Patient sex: F
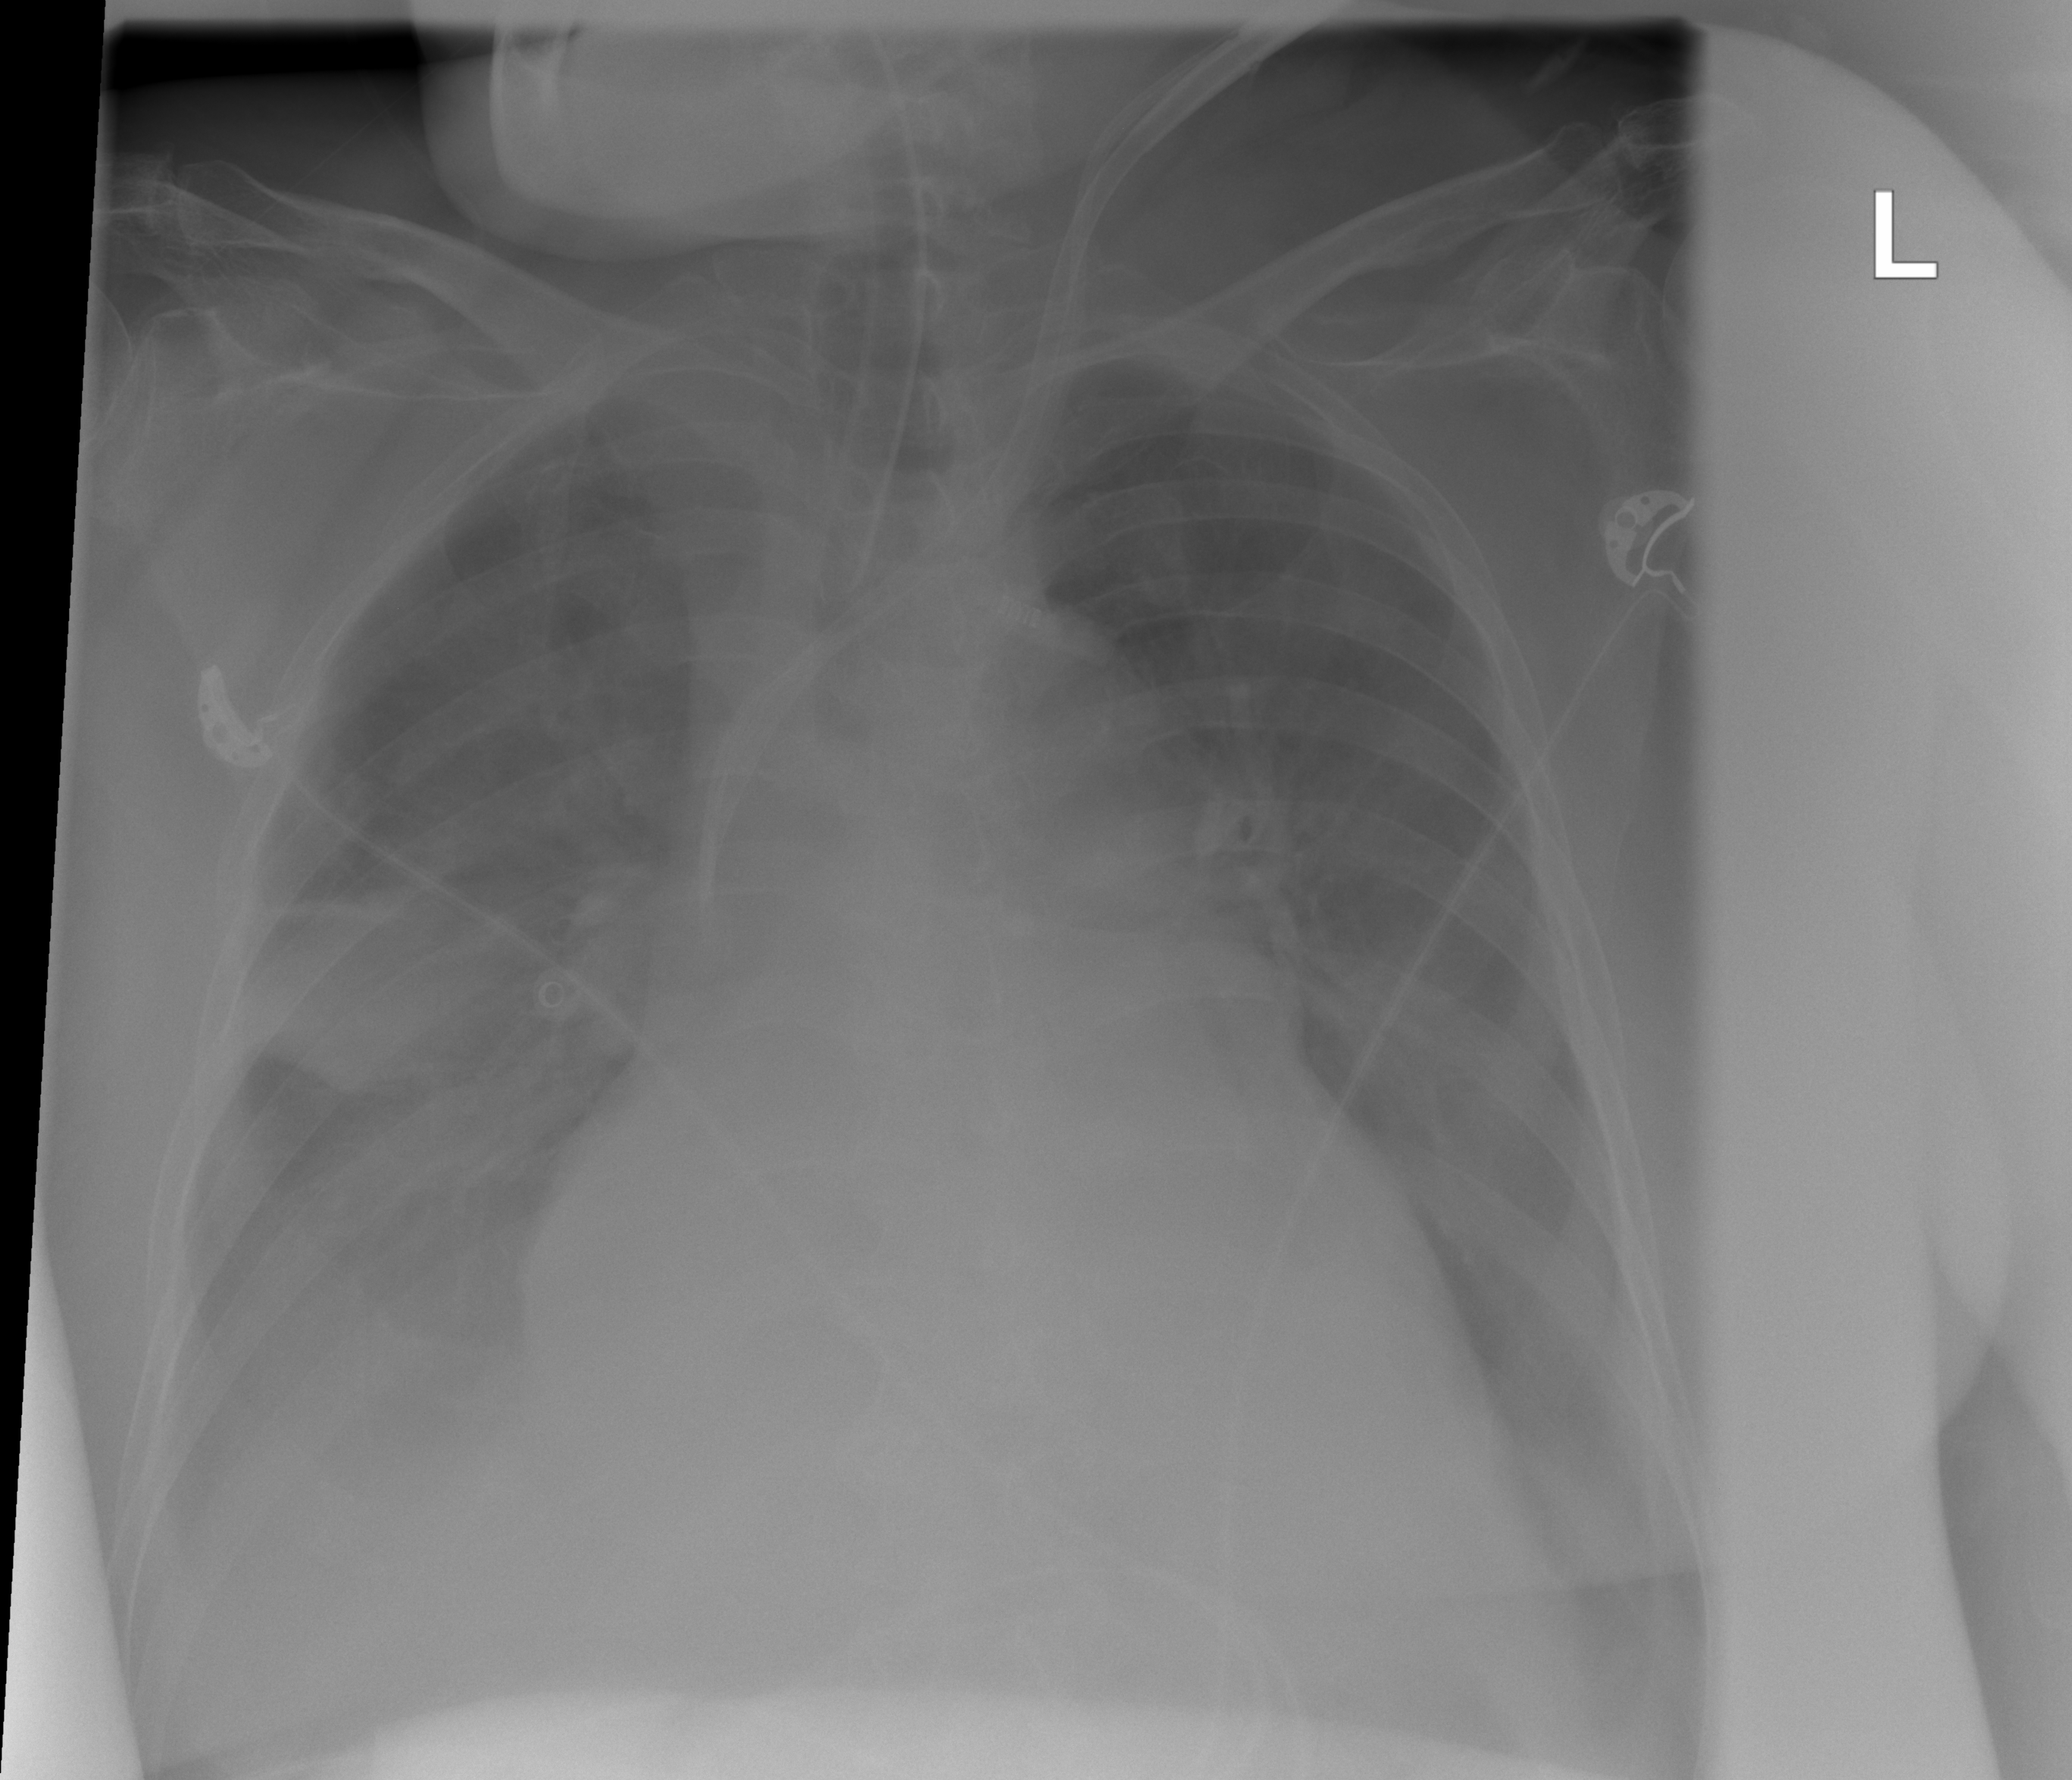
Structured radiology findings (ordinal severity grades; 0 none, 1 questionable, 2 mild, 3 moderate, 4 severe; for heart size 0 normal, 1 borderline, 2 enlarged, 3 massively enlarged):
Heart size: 3
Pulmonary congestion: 3
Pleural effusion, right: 3
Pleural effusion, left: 2
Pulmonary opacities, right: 3
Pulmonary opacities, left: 2
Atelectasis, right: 3
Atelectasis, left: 2